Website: walmart
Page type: review-order
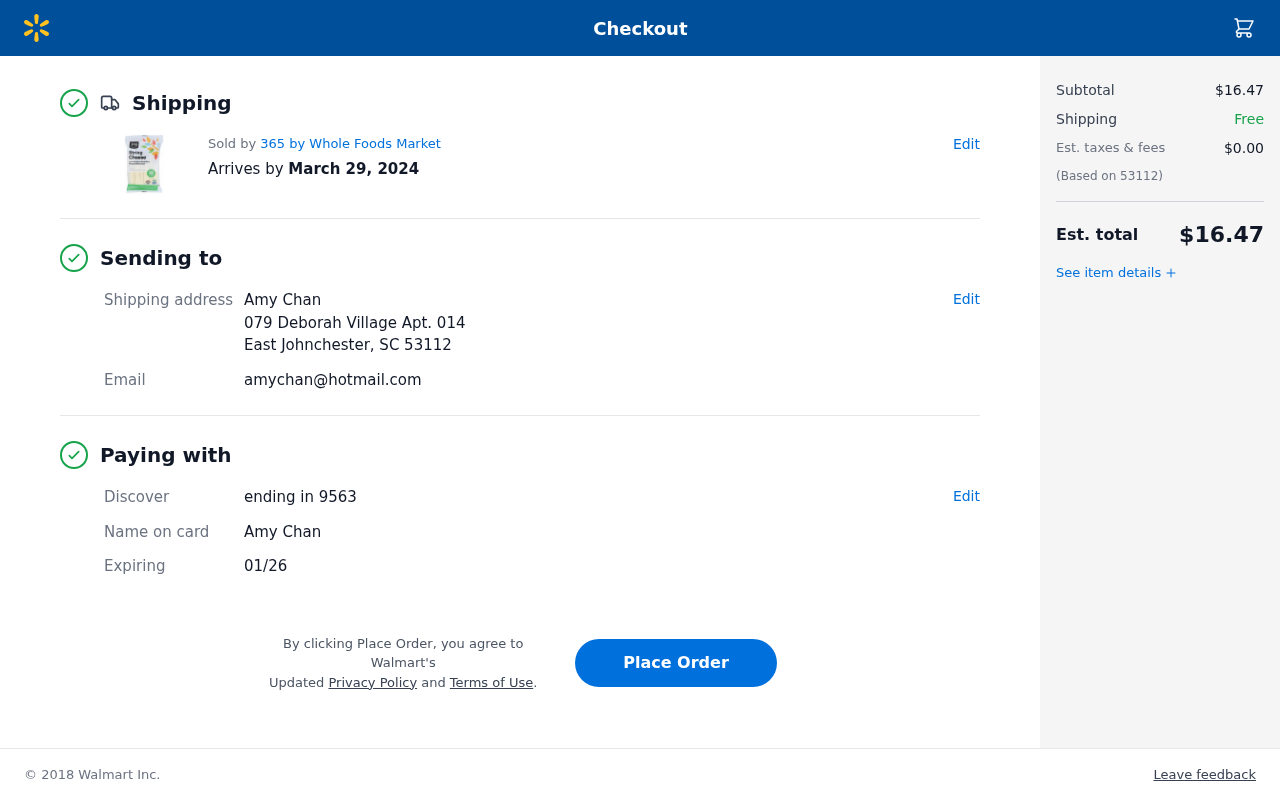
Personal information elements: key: PII_CARD_EXPIRY
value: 01/26
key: PII_CARD_LAST4
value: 9563
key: PII_CARD_TYPE
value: Discover
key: PII_CITY_STATE_ZIP
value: East Johnchester, SC 53112
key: PII_EMAIL
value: amychan@hotmail.com
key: PII_FULLNAME
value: Amy Chan
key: PII_FULLNAME2
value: Amy Chan
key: PII_POSTCODE
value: (Based on 53112)
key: PII_STREET
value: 079 Deborah Village Apt. 014
Product elements: key: PRODUCT1_BRAND
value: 365 by Whole Foods Market
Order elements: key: ORDER_DELIVERY_DATE
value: March 29, 2024
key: ORDER_SUBTOTAL
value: $16.47
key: ORDER_TAX
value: $0.00
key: ORDER_TOTAL
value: $16.47